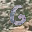
Label: 6